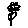
Label: flower